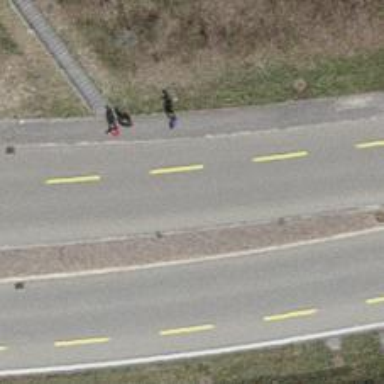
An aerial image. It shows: Primary highway with designated cycle lane.